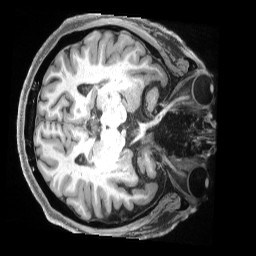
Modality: T1w
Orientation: axial
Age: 62
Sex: male
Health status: ill
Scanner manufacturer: siemens
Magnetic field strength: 3 T
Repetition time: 2.5 s
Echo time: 0.00181 s